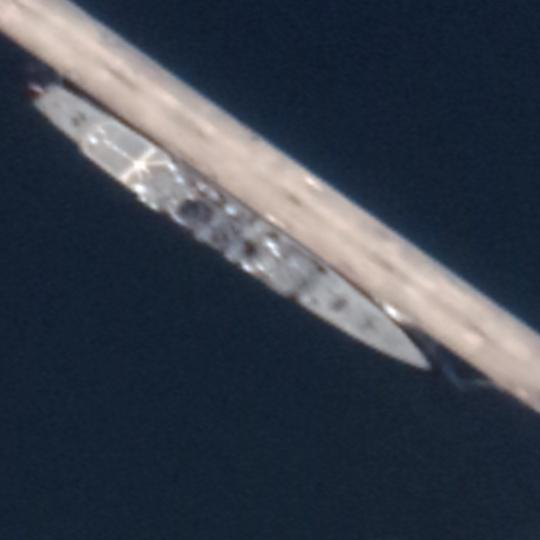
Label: Abukuma-class_frigate